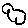
Label: cloud